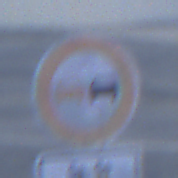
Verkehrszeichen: Ueberholverbot
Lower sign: ZeitangabenMitBeschraenkungAufWochentage9
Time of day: SunriseSunset
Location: Outdoor (Suburban)
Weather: PartlyCloudy
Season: NotSpecified
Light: Natural